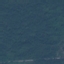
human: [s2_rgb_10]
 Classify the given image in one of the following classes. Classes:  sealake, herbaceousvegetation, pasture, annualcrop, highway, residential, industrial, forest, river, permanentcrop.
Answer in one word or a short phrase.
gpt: Forest